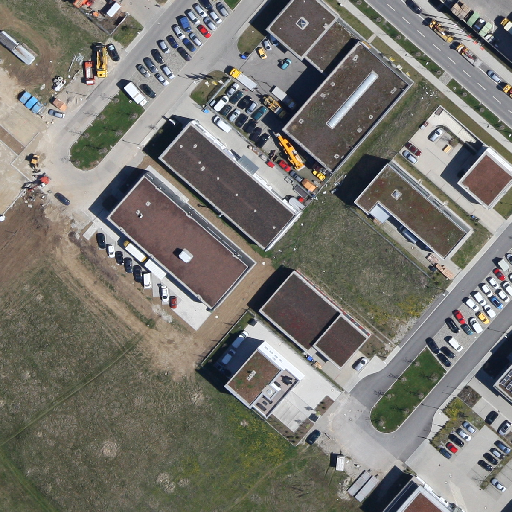
Referring expression: vehicle in the parking area